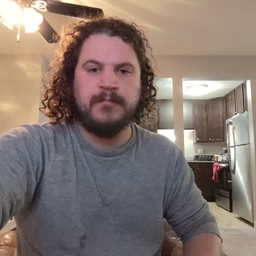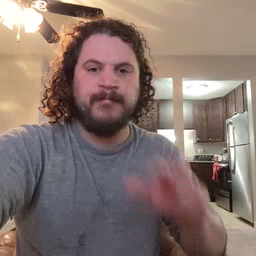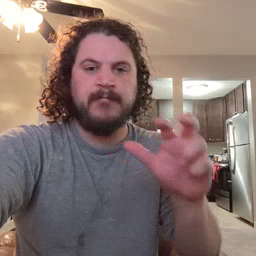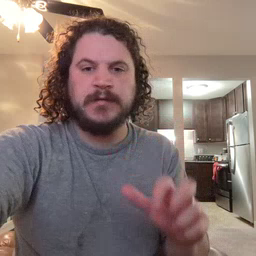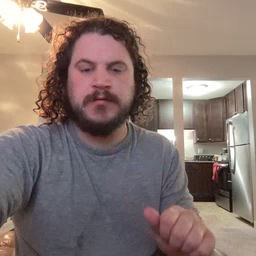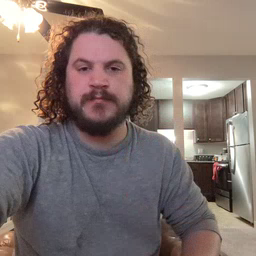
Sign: pizza